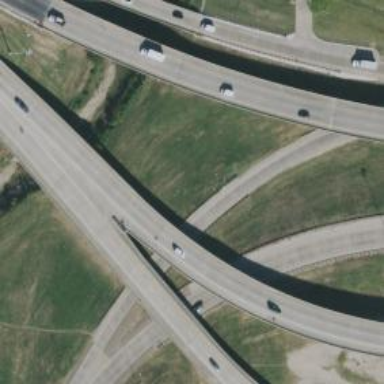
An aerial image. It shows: Trunk link highway.